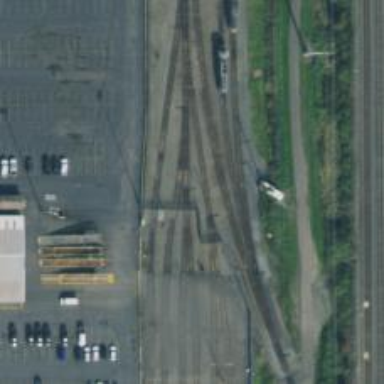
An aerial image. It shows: Railway yard in service.